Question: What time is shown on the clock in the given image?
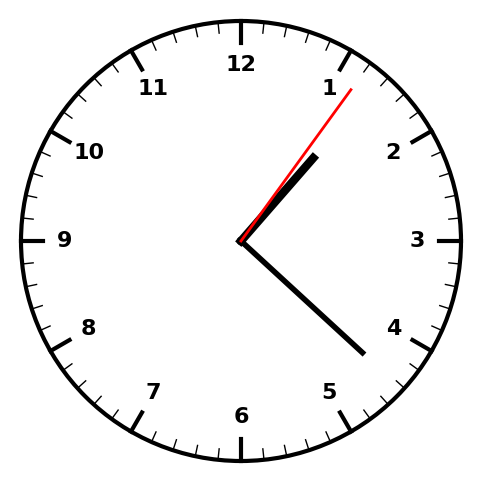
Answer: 01:22:06